Interaction volume radius: 5 \u00c5
Interaction volume height: 10 \u00c5
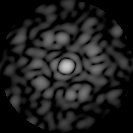
Disorder parameter: 0.8431